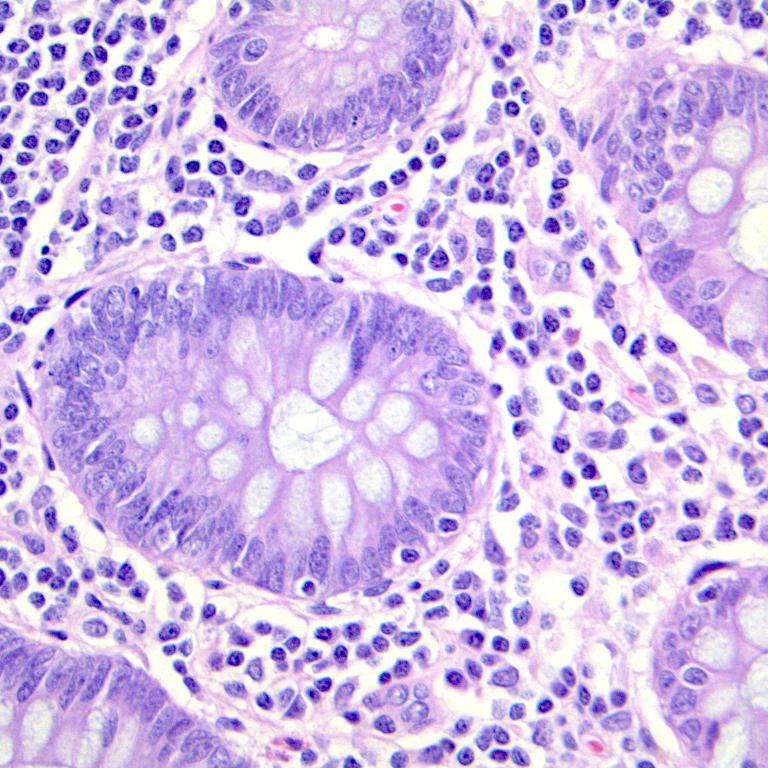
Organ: colon
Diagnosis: benign